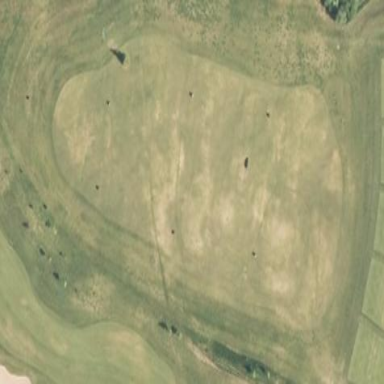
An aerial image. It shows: Driving range for golf on grass.